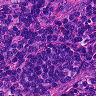
Metastatic tissue present: no